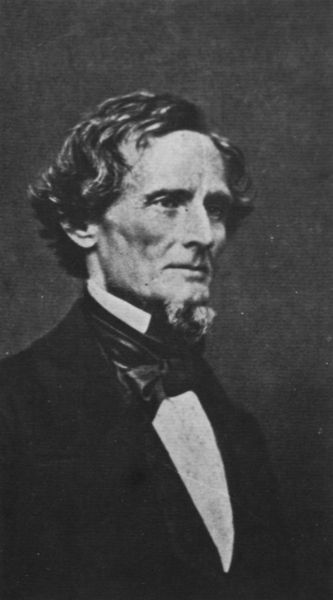
Titel: Jefferson Davis (1808-1889), amerikanischer Staatsmann, Präsident der konföderierten Südstaaten 1861-1865
Künstler: Atelier Nadar
Institution: unbekannt
Schlagwörter: dunkel, haut, mann, weiß, frisur, grau, hell, hintergrund, mund, nase, ohr, profil, schwarz, stirn, blick, schleife, alt, anzug, bart, hemd, jacke, augen, falten, kragen, bildnis, portrait, porträt, haare, mantel, augenbrauen, brustbild, kinn, lippen, locken, ohren, scheitel, schulter, lächeln, wangen, backen, amerika, frack, krawatte, ernst, seitenscheitel, brauen, atelier, dreiviertelprofil, fliege, jackett, kinnbart, revers, sakko, ziegenbart, jacket, foto, fotografie, photographie, ausgemergelt, schwarz-weiss, stehkragen, politiker, photo, schlips, wangenknochen, halbprofil, seitenprofil, scwarz, binder, usa, stur, nas, sprechend, präsident, würdevoll, anzugjacke, staaten, erste, hed, abraham, sacko, rever, brustportrait, herb, washington, lincoln, abraham lincoln, fotgraie, linkoln, vereinigte staaten von amerika, krangen, ruskin, 1900, präsidenten, starrend, berühmtheit, freck